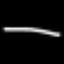
Label: line